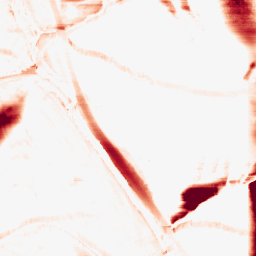
Category: morphological
Decomposition family: morphological_rect
Decomposition parameters: operation: opening
width: 50
height: 10
Upsampling method: bicubic
Upsampling parameters: scale: 8
Upsampling scale: 8